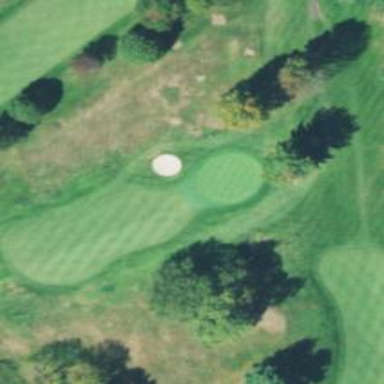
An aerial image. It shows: View of golf hole.